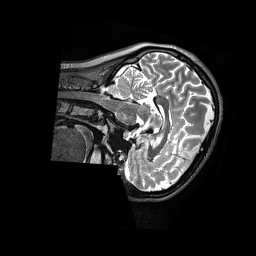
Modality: T2w
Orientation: sagittal
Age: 21
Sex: female
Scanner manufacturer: siemens
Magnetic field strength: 3 T
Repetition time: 3.2 s
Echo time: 0.564 s